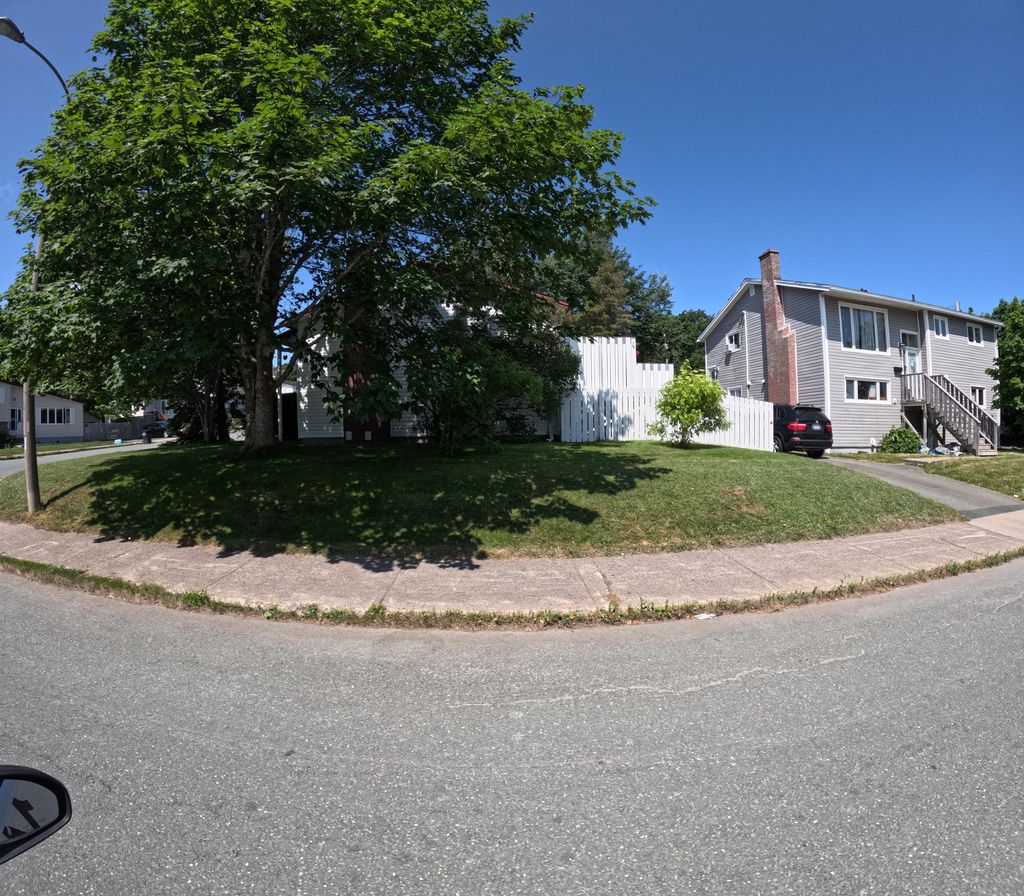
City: st_johns